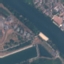
Label: River